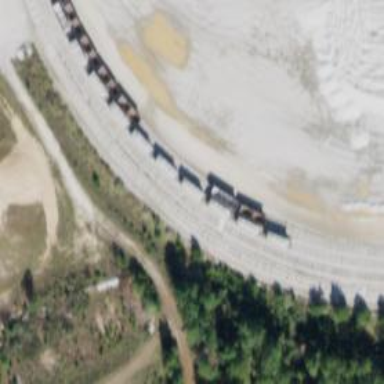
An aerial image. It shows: Rail spur service used for transporting aggregate.